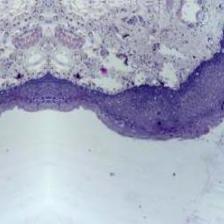
Diagnosis: Normal